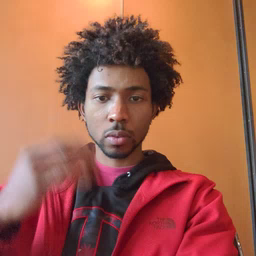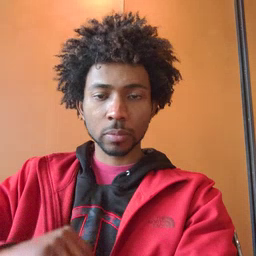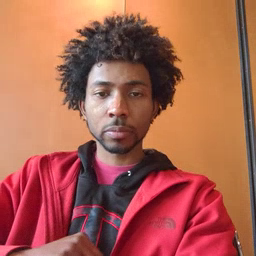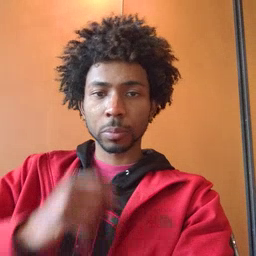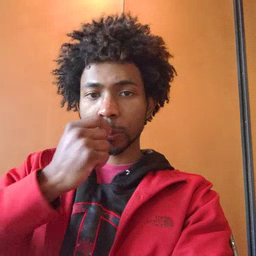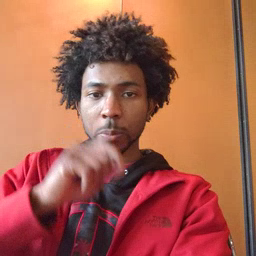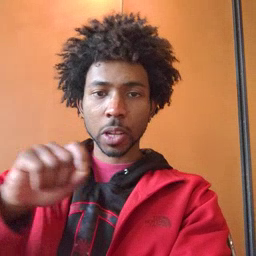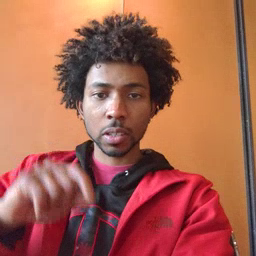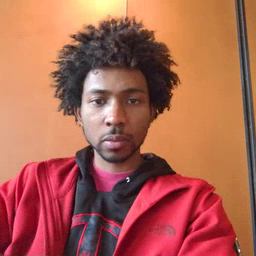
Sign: pencil